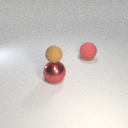
large red metal sphere below small brown rubber sphere